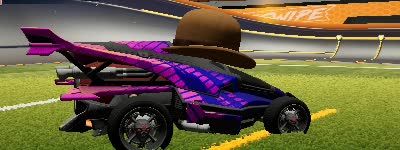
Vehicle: aftershock